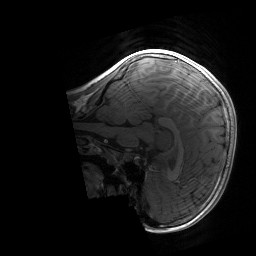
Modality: T1w
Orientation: sagittal
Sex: female
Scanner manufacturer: siemens
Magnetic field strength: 3 T
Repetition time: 1.9 s
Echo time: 0.00243 s